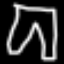
Label: pants